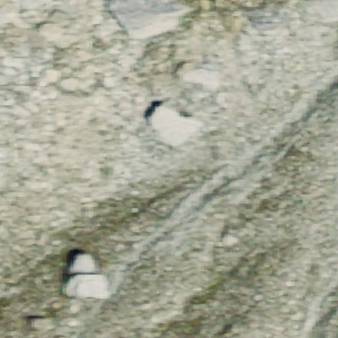
Label: other